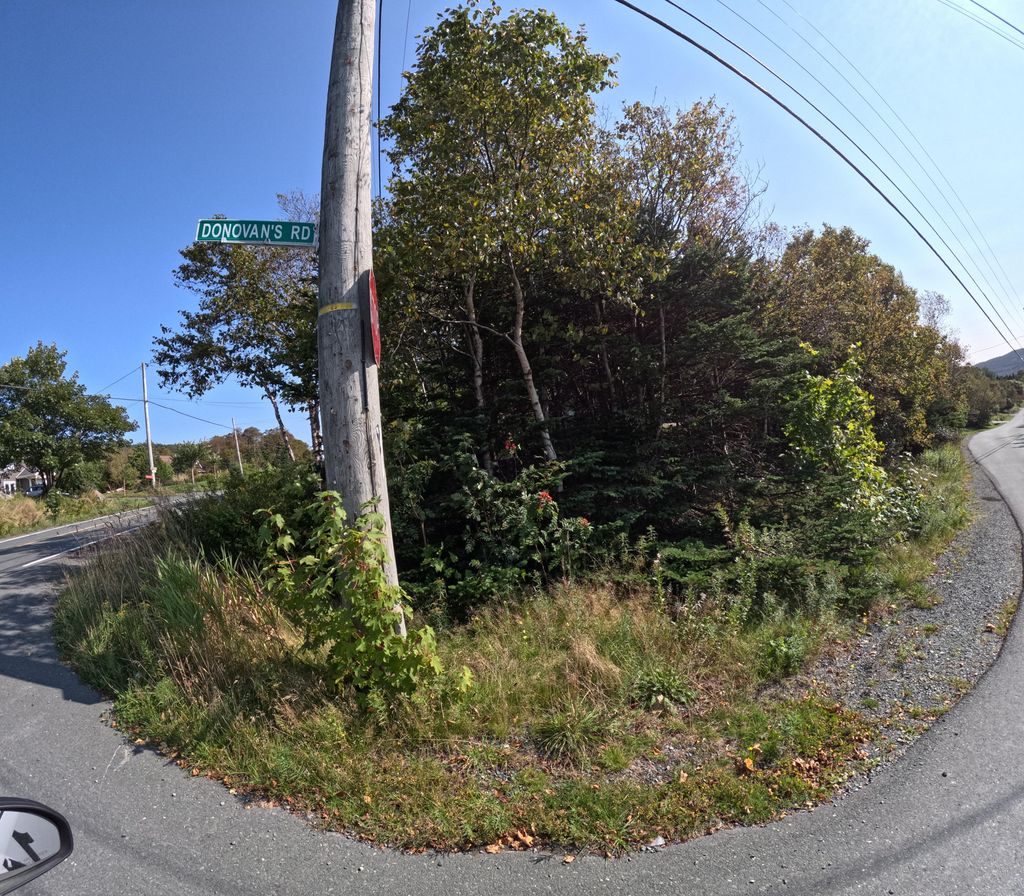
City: st_johns